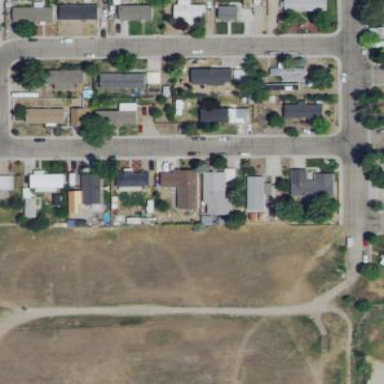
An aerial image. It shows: Residential area known as trailer park.